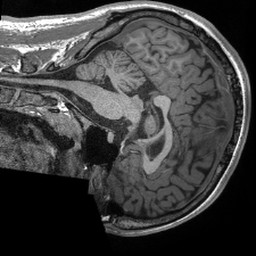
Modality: T1w
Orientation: sagittal
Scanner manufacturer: siemens
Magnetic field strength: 3 T
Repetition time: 2.4 s
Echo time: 0.00213 s